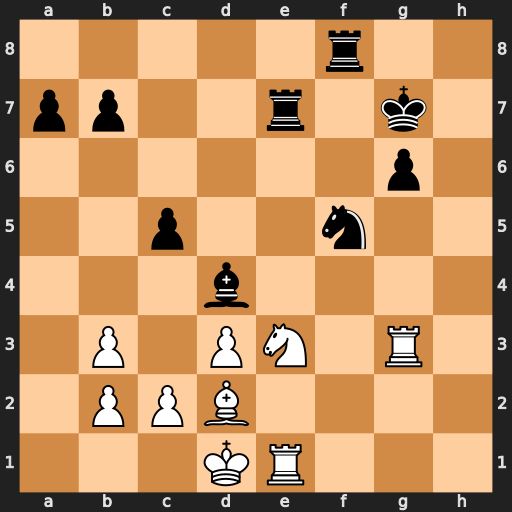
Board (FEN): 5r2/pp2r1k1/6p1/2p2n2/3b4/1P1PN1R1/1PPB4/3KR3
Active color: w
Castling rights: -
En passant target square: -
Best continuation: Nxf5+ Rxf5 Rxe7+